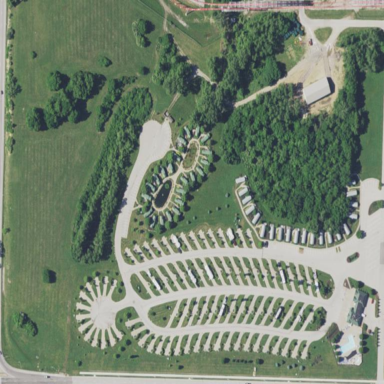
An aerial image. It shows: Campsite for tourism.